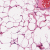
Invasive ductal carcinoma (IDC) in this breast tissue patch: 0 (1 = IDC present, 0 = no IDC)